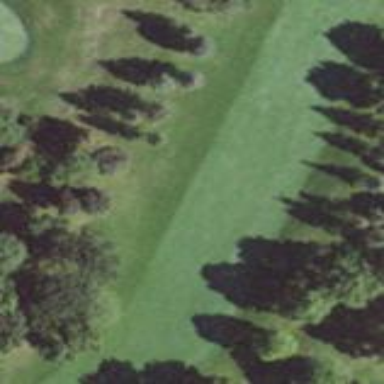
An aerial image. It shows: Golf fairway surrounded by grass.